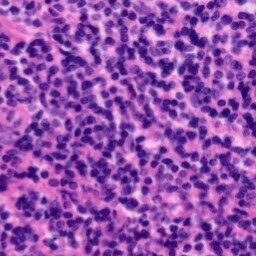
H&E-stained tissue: Tonsil